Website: lowes
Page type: newsletter-management
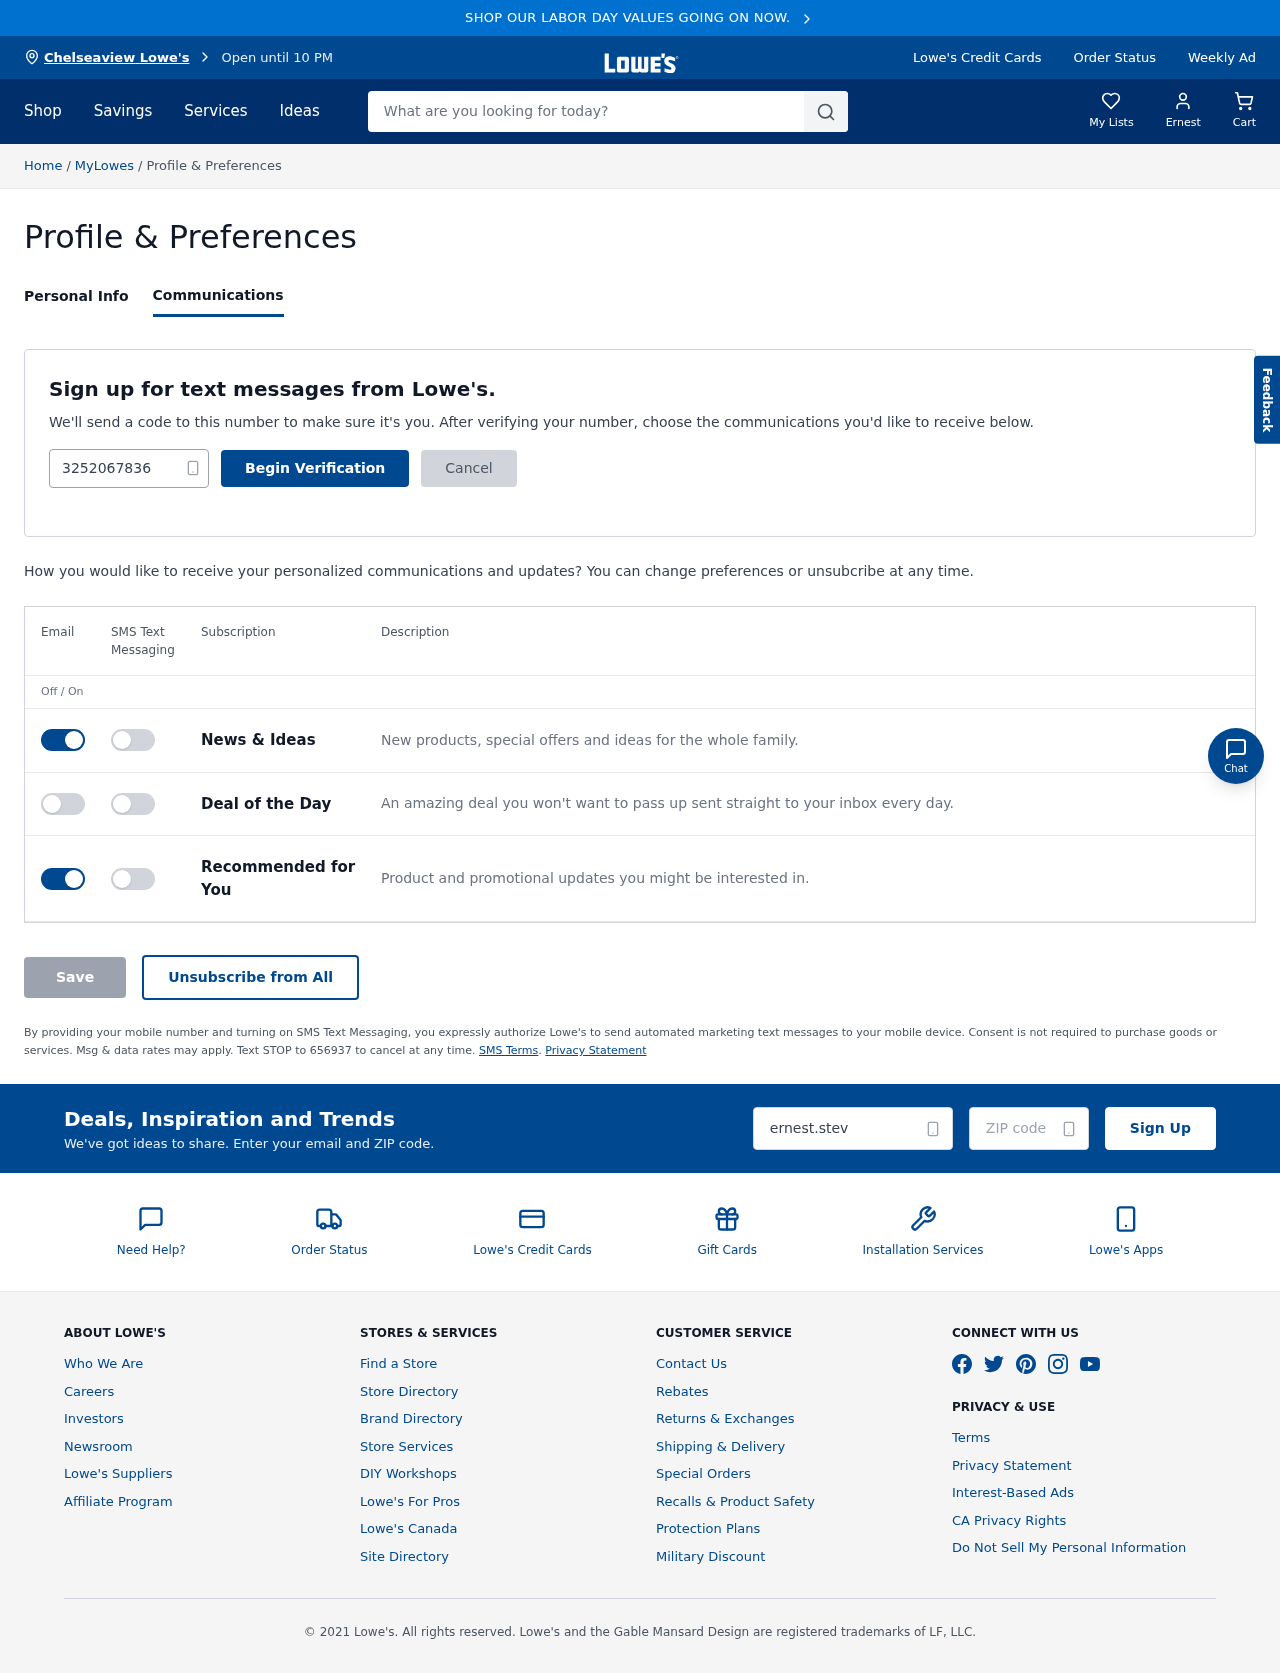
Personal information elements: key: PII_CITY
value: Chelseaview Lowe's
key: PII_EMAIL
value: ernest.stevens@gmail.com
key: PII_FIRSTNAME
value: Ernest
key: PII_PHONE
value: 3252067836
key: PII_POSTCODE
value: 79393
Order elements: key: ORDER_NUM_ITEMS
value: Cart
Search elements: key: HEADER_SEARCH
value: What are you looking for today?